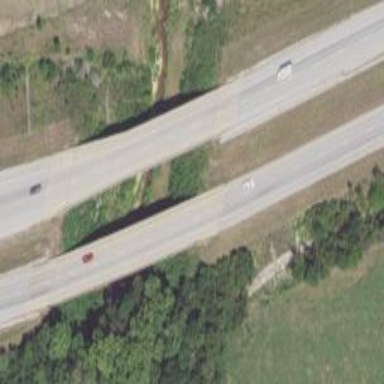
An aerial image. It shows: Beam bridge carrying trunk highway.